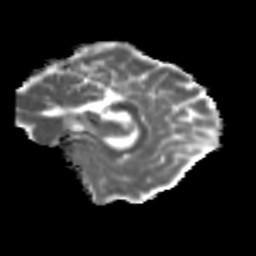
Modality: MD
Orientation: sagittal
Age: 21
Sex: female
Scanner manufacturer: siemens
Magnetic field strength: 3 T
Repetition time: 3.5 s
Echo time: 0.113 s